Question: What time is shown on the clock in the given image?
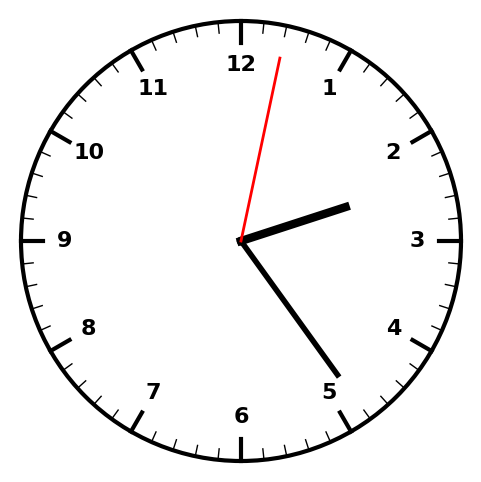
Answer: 02:24:02